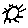
Label: sun